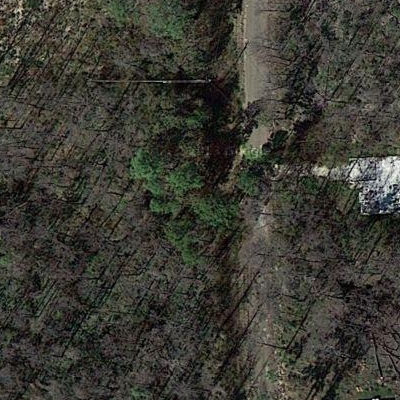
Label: eForest